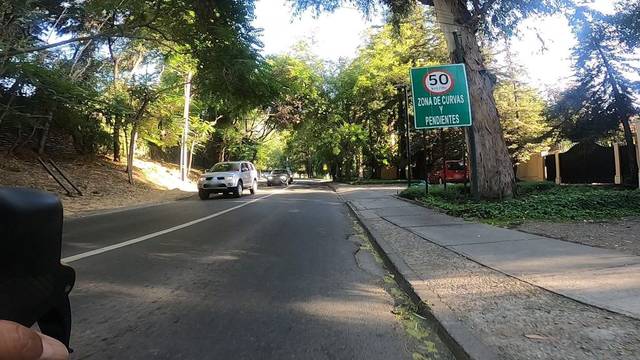
Region: Chile
Coordinates: -33.373, -70.561